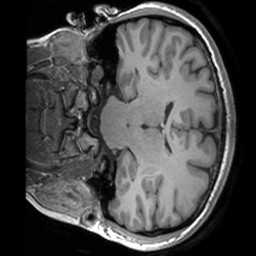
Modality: T1w
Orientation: coronal
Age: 26
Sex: female
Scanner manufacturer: siemens
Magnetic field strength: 3 T
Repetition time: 1.9 s
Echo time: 0.00252 s